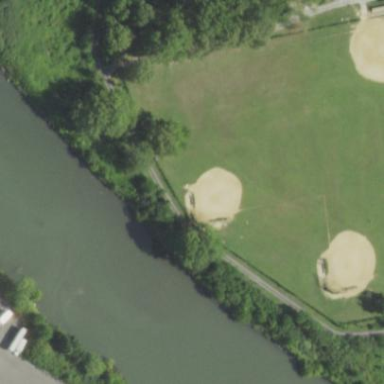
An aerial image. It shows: Grass pitch designated for softball.